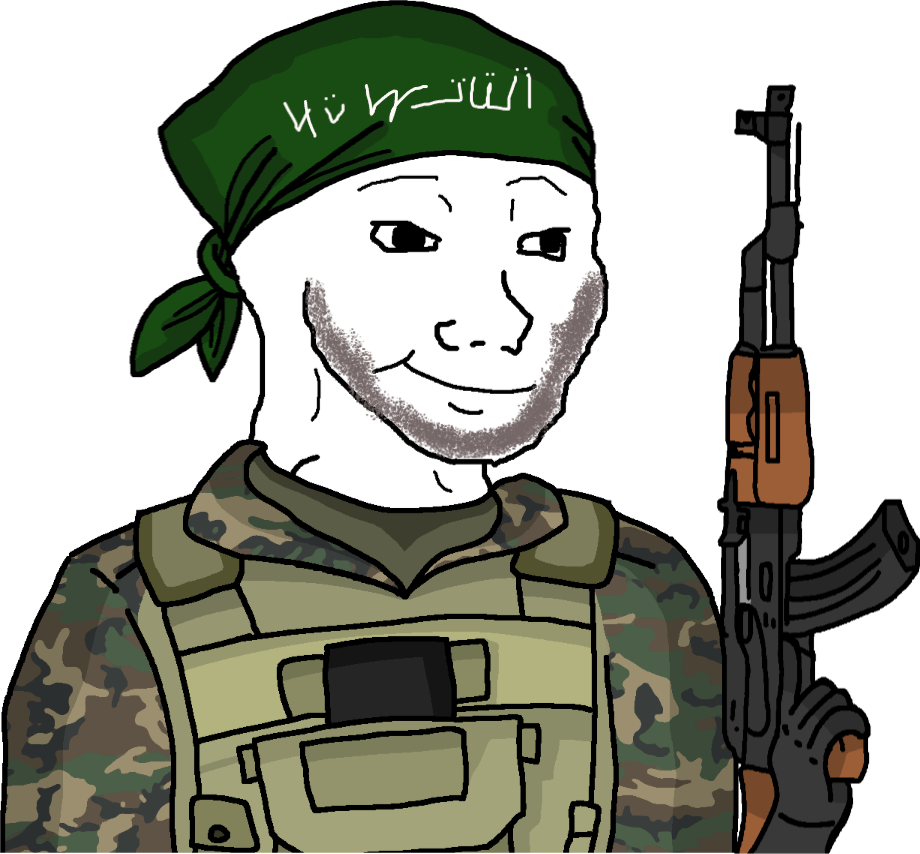
Label: 5_Doomer